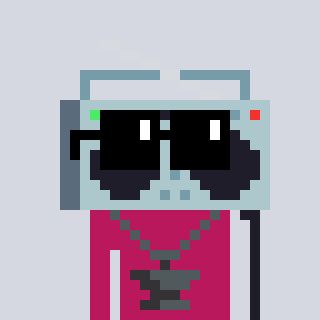
a pixel art character with square black sunglasses, a boombox-shaped head and a darkpink-colored body on a cool background